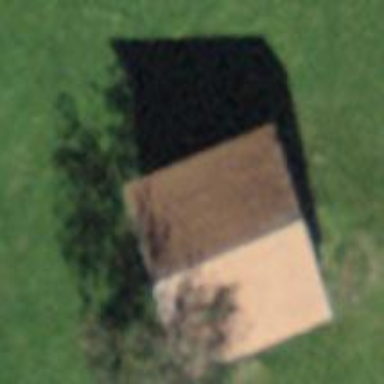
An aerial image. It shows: Rural barn.